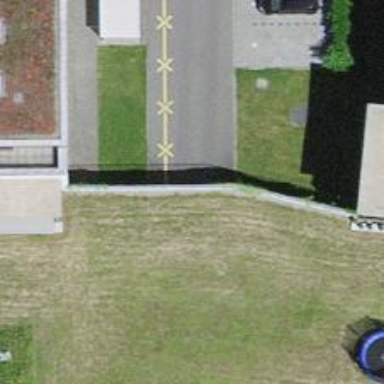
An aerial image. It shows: Group of garages.